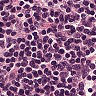
Metastatic tissue present: no